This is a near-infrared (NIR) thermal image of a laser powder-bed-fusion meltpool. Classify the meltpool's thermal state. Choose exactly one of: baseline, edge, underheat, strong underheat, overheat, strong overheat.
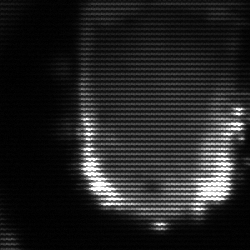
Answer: baseline